Aerial crown-view tile of a tropical tree (Barro Colorado Island, Panama), acquired 20240716:
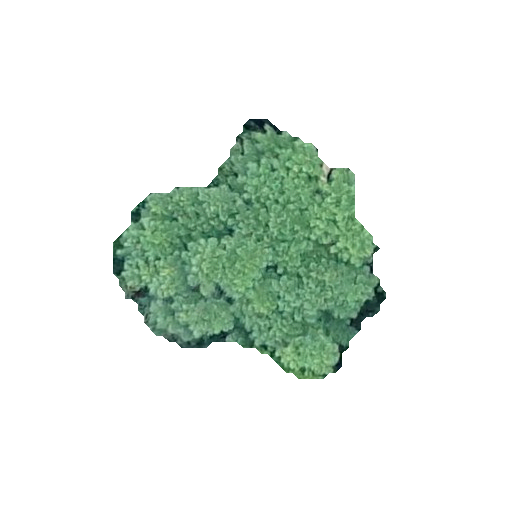
Species: Jacaranda copaia
GBIF accepted scientific name: Jacaranda copaia
Crown area: 69.708 m²